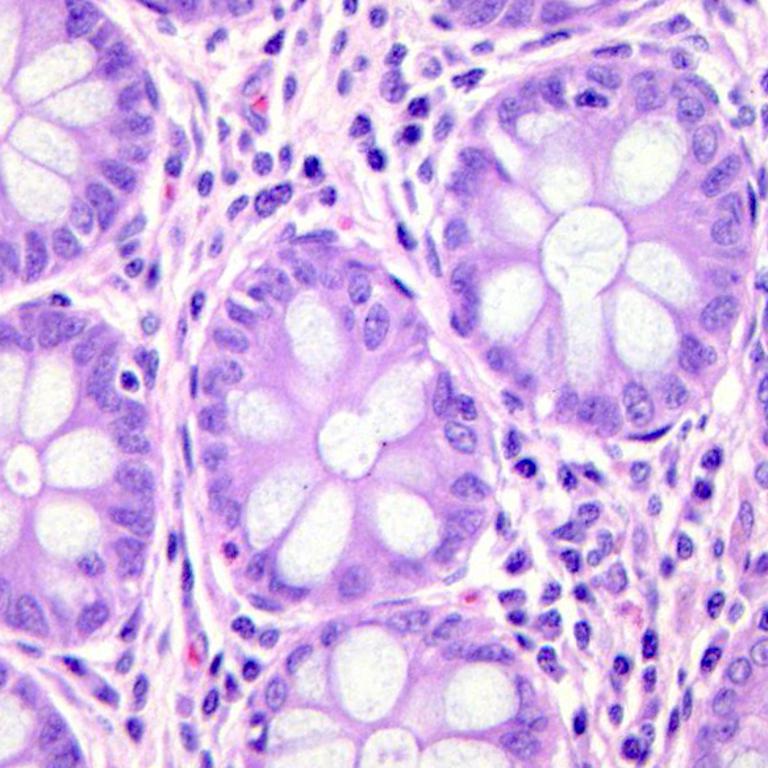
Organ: colon
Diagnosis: benign